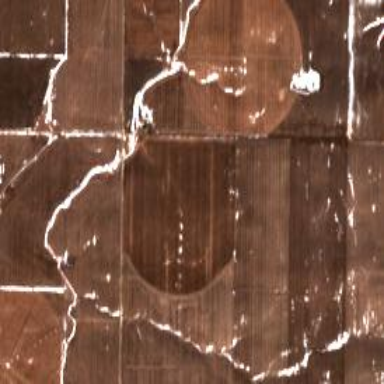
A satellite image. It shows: Farmland with pivot irrigation system.